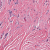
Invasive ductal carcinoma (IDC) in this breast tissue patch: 0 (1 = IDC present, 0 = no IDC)